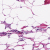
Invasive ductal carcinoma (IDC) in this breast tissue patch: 0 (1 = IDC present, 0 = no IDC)